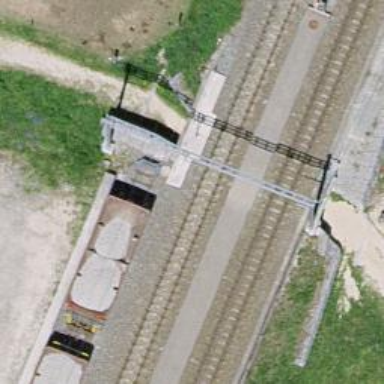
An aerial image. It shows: Narrow gauge railway bridge with electrified contact lines.